Aerial crown-view tile of a tropical tree (Barro Colorado Island, Panama), acquired 20240611:
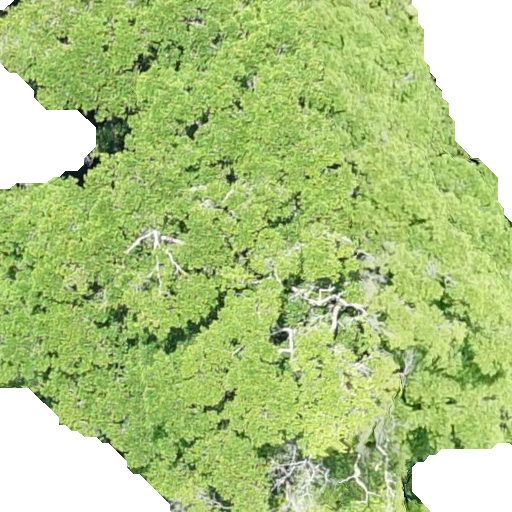
Species: Terminalia oblonga
GBIF accepted scientific name: Terminalia oblonga
Crown area: 429.402 m²